Aerial crown-view tile of a tropical tree (Barro Colorado Island, Panama), acquired 20250715:
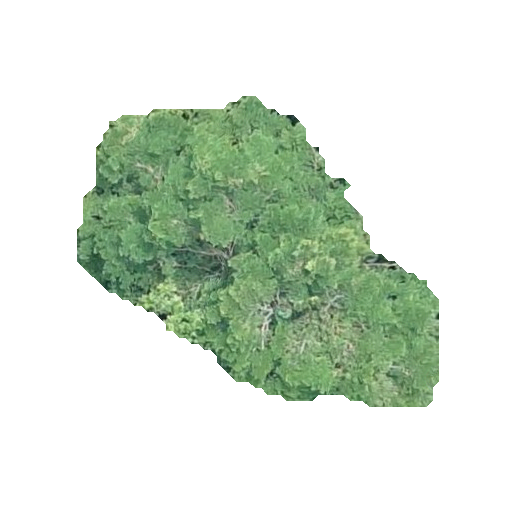
Species: Terminalia amazonia
GBIF accepted scientific name: Terminalia amazonica
Crown area: 108.28 m²